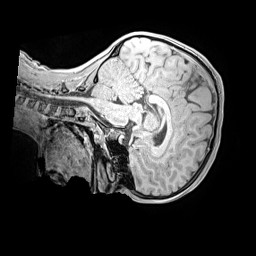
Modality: MP2RAGE
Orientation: sagittal
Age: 11
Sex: female
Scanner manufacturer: siemens
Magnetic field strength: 3 T
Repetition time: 4 s
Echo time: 0.00299 s